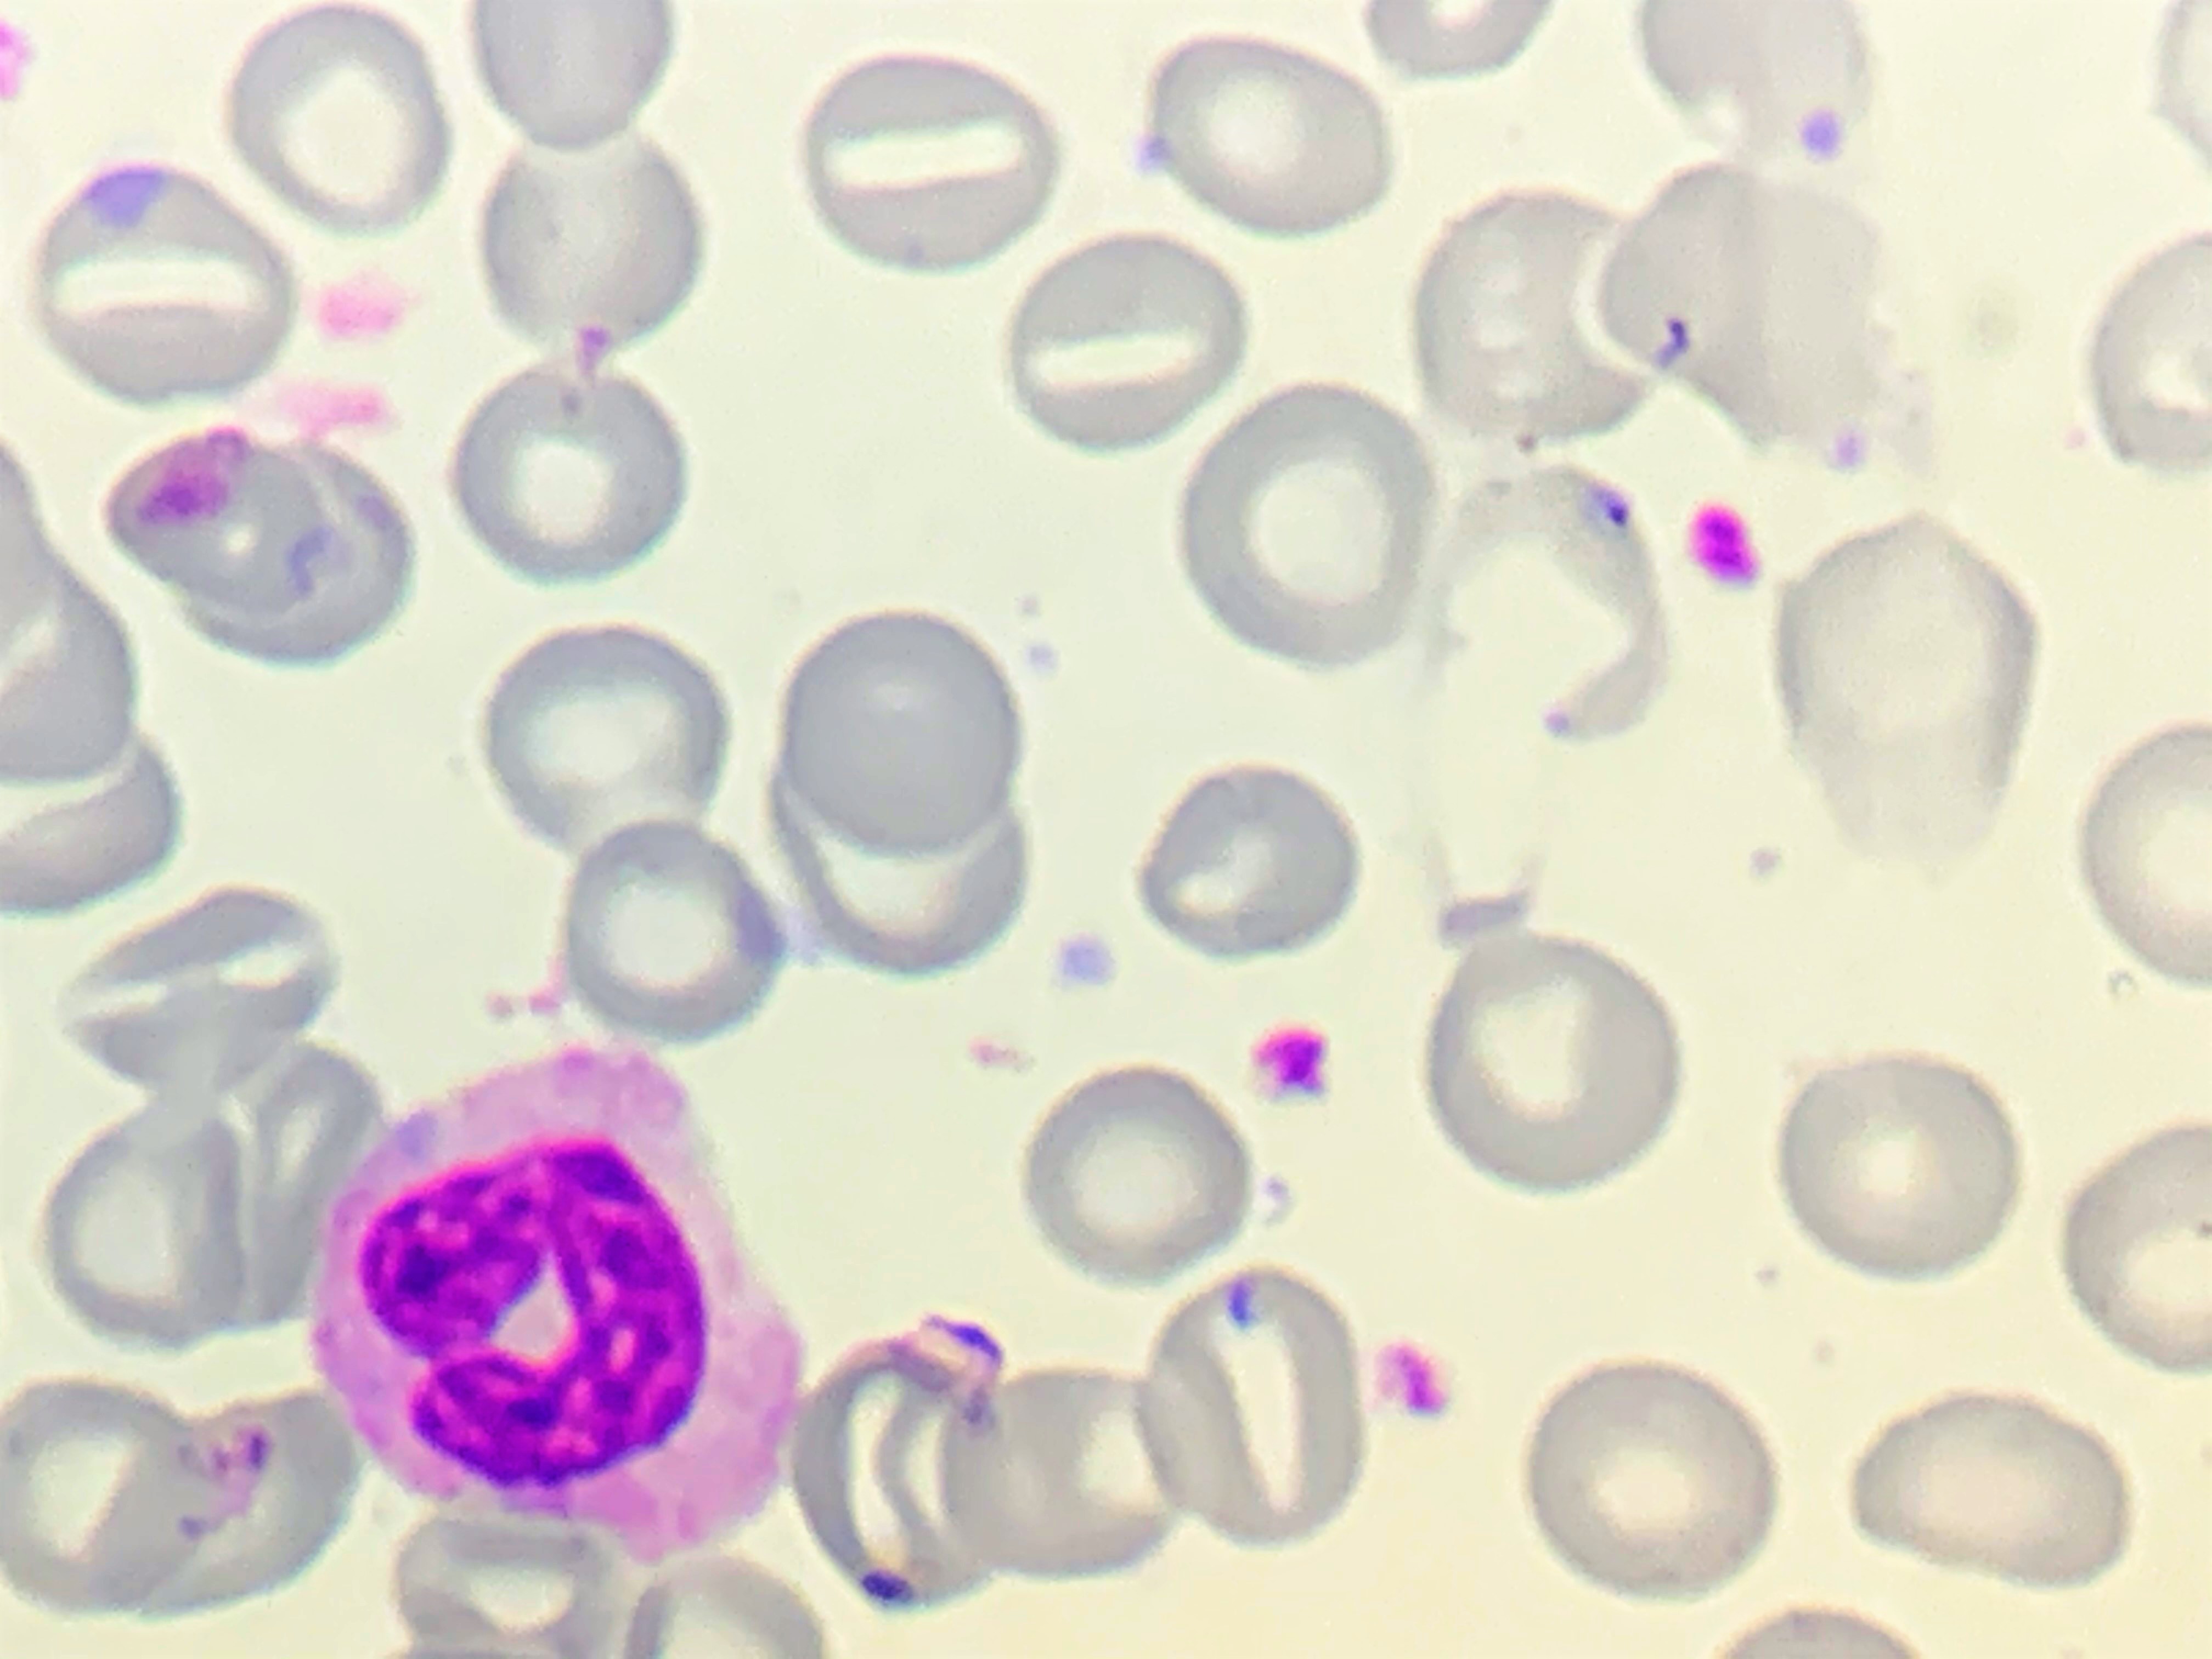
Cell type: NEUTROPHILS